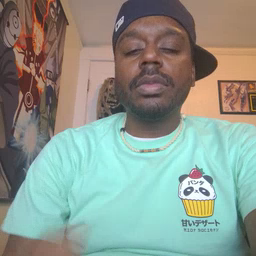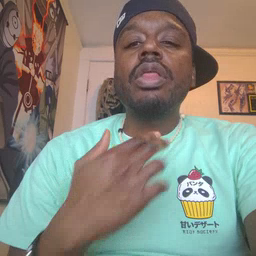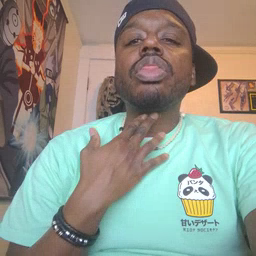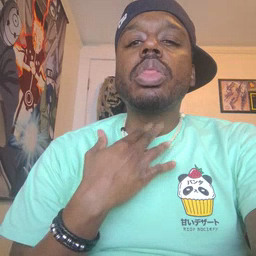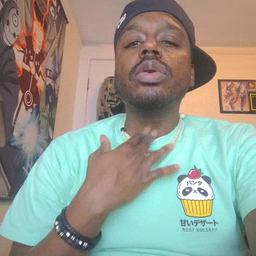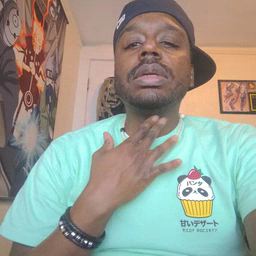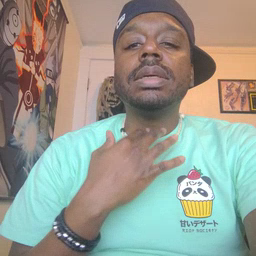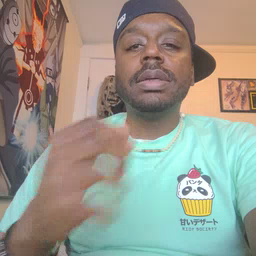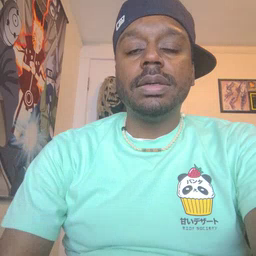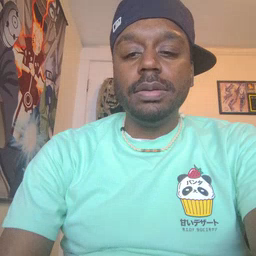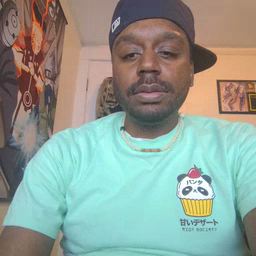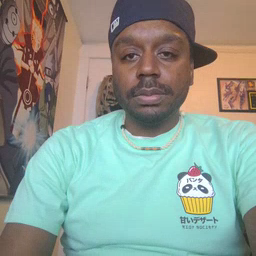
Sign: thirsty